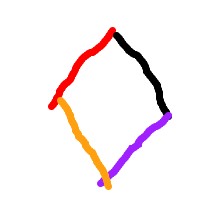
Shape: rhombus